Question: I have trying to query two tables and show some result but no luck so far.
This is the sql query which I try
'''
SELECT * FROM tables
JOIN reservation ON reservation.selected = m.table_id
WHERE table_rest = '$rest_id'
AND reservation.status is NULL
'''
The idea is to show all tables. Those tables with 'status' will be not show. Currently this work with three tables i.e. one middle but I don't want to have middle table. That's why I trying. This is current query which is working
'''
SELECT m.*
FROM tables m
JOIN table_rest mr ON m.table_id = mr.table_id
LEFT JOIN reservation ON reservation.selected = m.table_id
WHERE rest_id = '$rest_id'
AND reservation.status is NULL
'''
Update:
This is current structure

I want to remove 'table_rest' table. I have 'table_rest' column in 'tables' which hold 'restaurant_id'. I hope is a bit clear now?
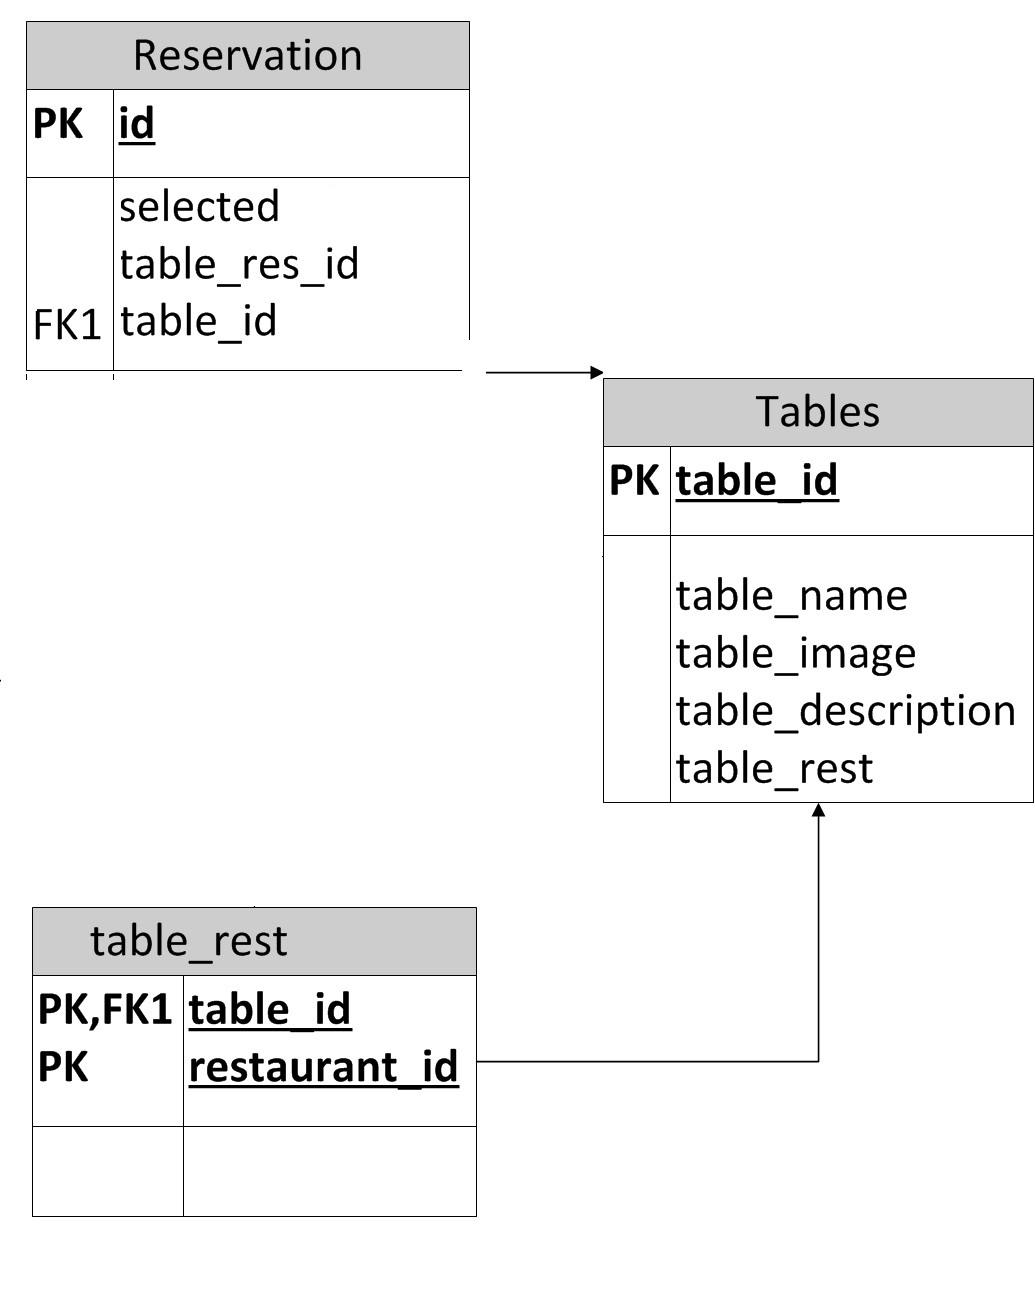
Answer: try this, I think, your matched column in 'tables' and 'reservation' is table_id so add join on that column
'''
SELECT m.table_id, table_name, table_image, table_image_big, table_description
FROM tables m
LEFT JOIN reservation ON reservation.selectedTable = m.table_id
WHERE table_rest = '$restaurant_id'
AND reservation.status is NULL";
'''